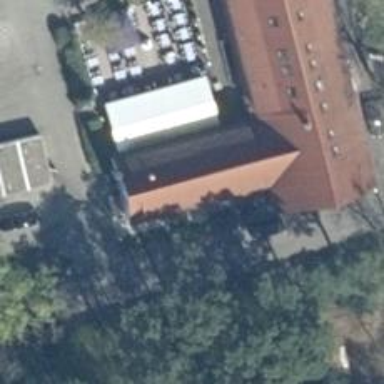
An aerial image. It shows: Restaurant.